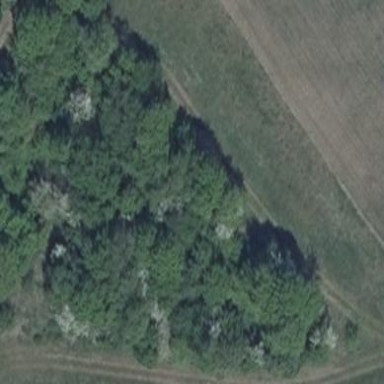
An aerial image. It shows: Patch of scrub vegetation.